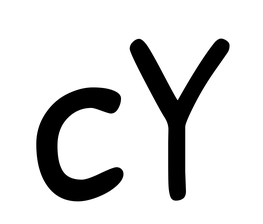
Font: PatrickHand-Regular